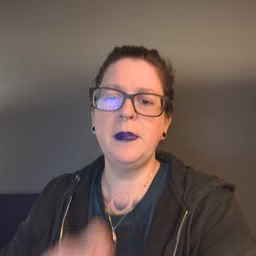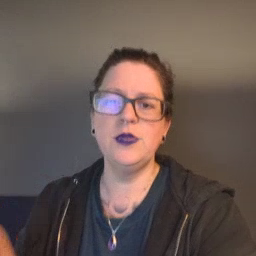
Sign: pencil